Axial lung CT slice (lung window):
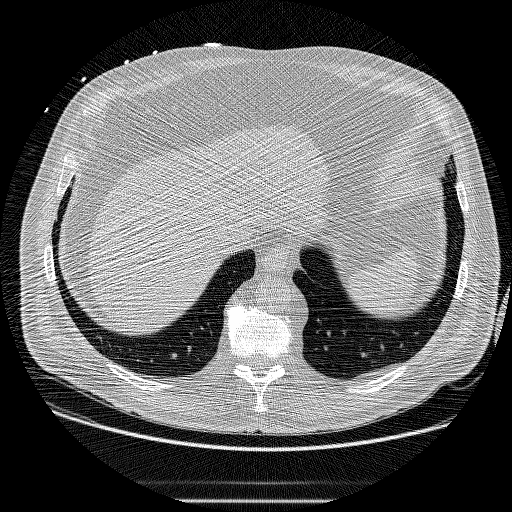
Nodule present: no